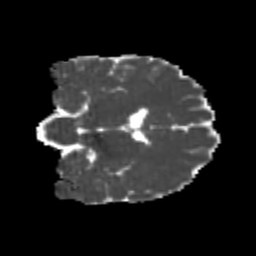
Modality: MD
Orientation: coronal
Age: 21
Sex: male
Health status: healthy
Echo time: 0.074 s